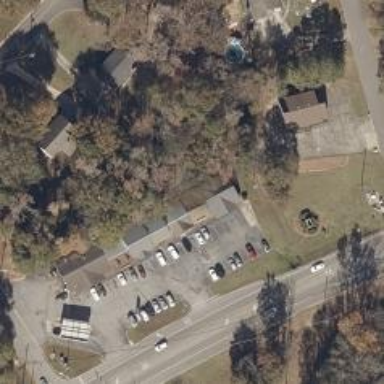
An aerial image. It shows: Veterinary facility.